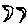
Label: moon